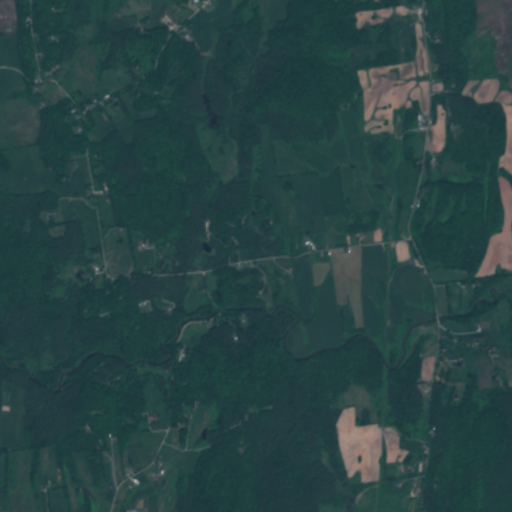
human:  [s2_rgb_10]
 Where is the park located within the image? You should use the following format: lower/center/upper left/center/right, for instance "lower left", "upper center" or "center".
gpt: The park is located in the upper right of the image.
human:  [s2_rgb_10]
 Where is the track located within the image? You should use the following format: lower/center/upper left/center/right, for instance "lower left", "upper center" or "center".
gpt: There is no track in the image.